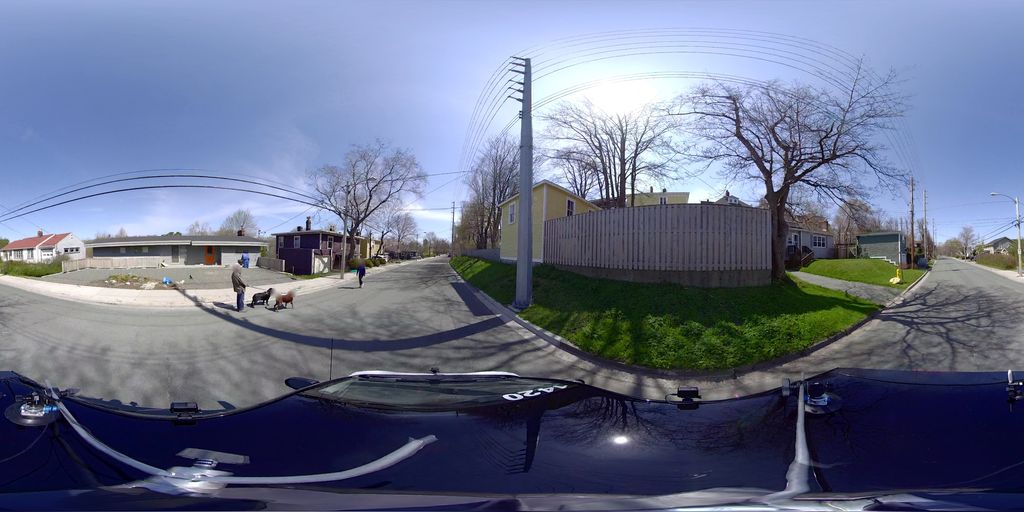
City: st_johns